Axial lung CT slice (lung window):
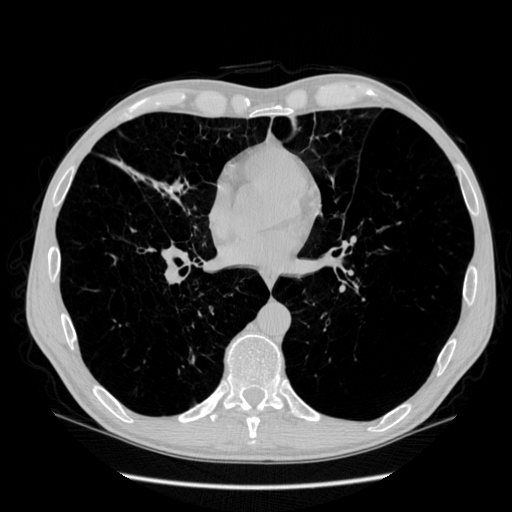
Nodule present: no